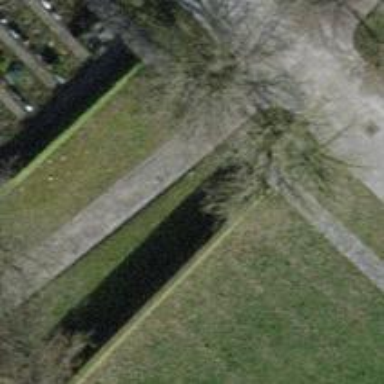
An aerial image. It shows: Footway with sett surface.